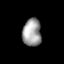
Tissue: lung
Cell type: Epithelial cells
Senescence score: 0.2049
Nuclear area (px): 511
Mean DAPI intensity: 156.998